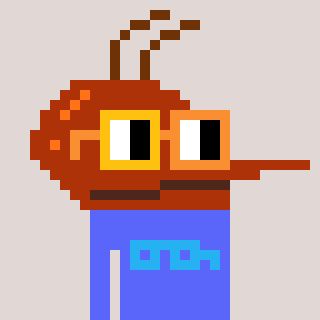
a pixel art character with square yellow and orange glasses, a mosquito-shaped head and a purple-colored body on a warm background